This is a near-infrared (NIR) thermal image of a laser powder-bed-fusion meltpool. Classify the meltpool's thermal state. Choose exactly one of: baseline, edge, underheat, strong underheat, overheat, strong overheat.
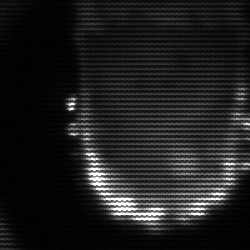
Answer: baseline